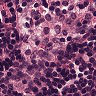
Metastatic tissue present: no